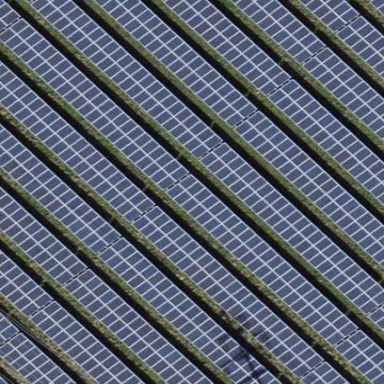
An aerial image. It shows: Solar power generator using photovoltaic method with solar photovoltaic panel types.